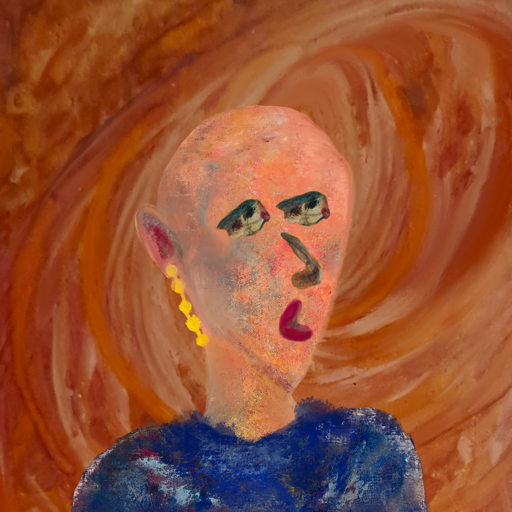
Background: Pious_Lady, Head And Neck Side: Irani, Face Side: Pipe, Bust: Irani, Hair Side: Blank, Head Accessory: Blank, Second Necklace: Blank, Necklace: Blank, Baby: Blank